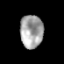
Tissue: prostate
Cell type: Myeloid cells
Senescence score: 0.2685
Nuclear area (px): 743
Mean DAPI intensity: 164.511